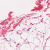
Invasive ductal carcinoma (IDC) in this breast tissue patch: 0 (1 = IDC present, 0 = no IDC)